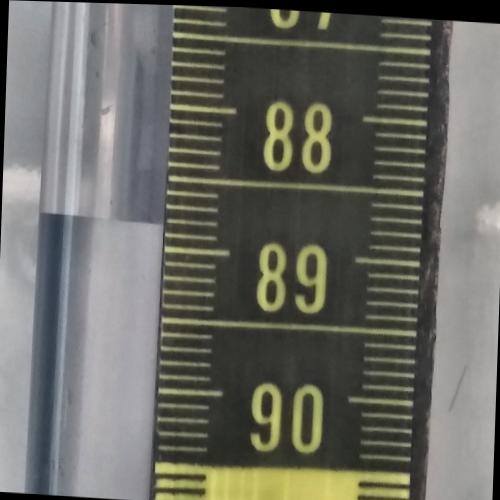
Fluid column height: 88.8 cm